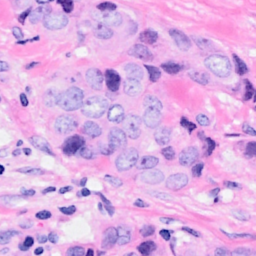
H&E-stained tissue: Breast